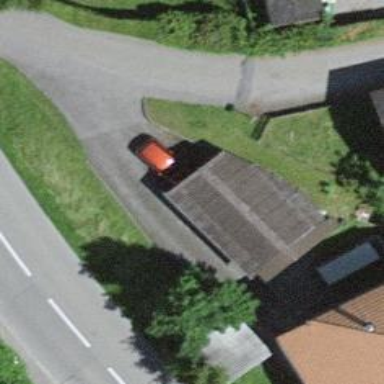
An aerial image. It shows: Garage building.